Field crop: tomato
Growth stage: 2
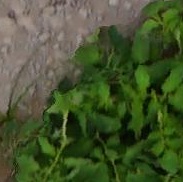
Species: tomato